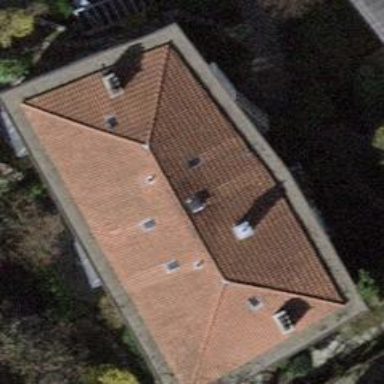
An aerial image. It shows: Building with hipped roof shape.